Question: How can I subset rows from a data frame if rows in a given column are blank or NA. For example:
'''
x <- c(1,2,3,4,"","","")
y <- c("A","B","C","D","E","F","G")
z <- c(100,200,300,400,500,600,700)
xyz <- data.frame(x,y,z)
View(xyz)
'''

'''
g1 <- subset(xyz, subset=(x > 0))
'''
Returns:
> Warning message:
In Ops.factor(x, 0) : > not meaningful for factors
How can I get it to return a new data frame that's a subset of the original but only containing rows where X column is greater than zero?
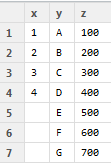
Answer: When you created your data frame, you specified that 'x' should be a factor variable.
(Technically you specified that it should be character, but 'data.frame' has read your mind and converted it to factor for you. Again, technically you didn't specify that it should be character, but R has read your mind and, because you tried to combine numbers and characters in the one vector, it's coerced them all into a vector of character mode.)
Because of this, "greater than zero" doesn't make sense as a comparison operator in this context. I'm going to read your mind and conclude that you actually want 'x' to be numeric, but with an allowance for situations where the value is not available. In that case, you should do
'''
xyz$x <- as.numeric(as.character(xyz$x))
subset(xyz, !is.na(x))
'''